Question: Within my JavaEE web application, I need to process incoming messages strictly in the order of arrival. I assume that my webapp container (Tomcat 6) retains the order of messages as they arrive at the http port.
What causes headaches to me, is the way I am internally processing these messages. For improved workload, I append the processing of each message to a ThreadPool as many things need to be done here e.g. XML parsing, sometimes enrichment of data using external web services. After processing is finished, I push the java representation of the message into a complex stream processing engine <URL>, which is threadsafe. Here, different patterns are checked where the entrance order is the highest requirement e.g threshold of a phenomenon exceeds.
I had the idea of inserting every processed message into a PriorityQueue with a priority ID they received at time of arrival (in my Servlet, where it is incremented for each message). The problem is the following:
The thread which is polling the elements from the queue (lowest ID is the head of the queue) for inserting it into esper could skip an ID as it does not check for missing items. I guess an illustration works out better:

For steps (1) to (4) everything works as intended. But at step (5) the QueuePoller retrieves element 6 and not element 4 (which is later inserted at step (6)). This results in the message order: 2; 3; 6; 4.
What I tried to do was to alter the implementation of polling the queue's head to follow the strict order of IDs. Meaning, if the next ID's element is not yet inserted into the queue, wait at a barrier until its there. This seemed to work for the first 10 minutes but then hanged, probably due to an element that never got inserted into the queue.
Anyone out there having a similar problem in the past and has some hint for me?
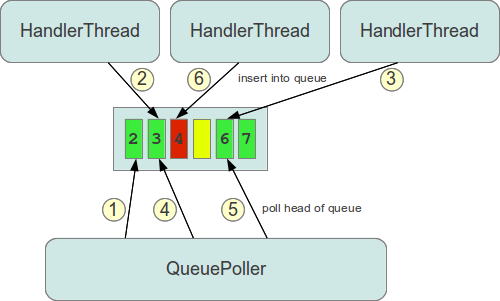
Answer: Check out <URL>